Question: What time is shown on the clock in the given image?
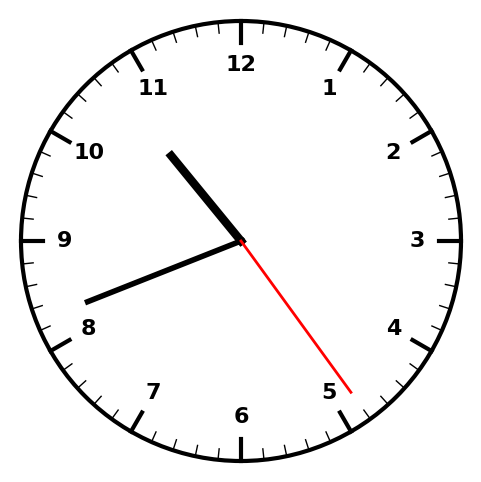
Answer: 10:41:24